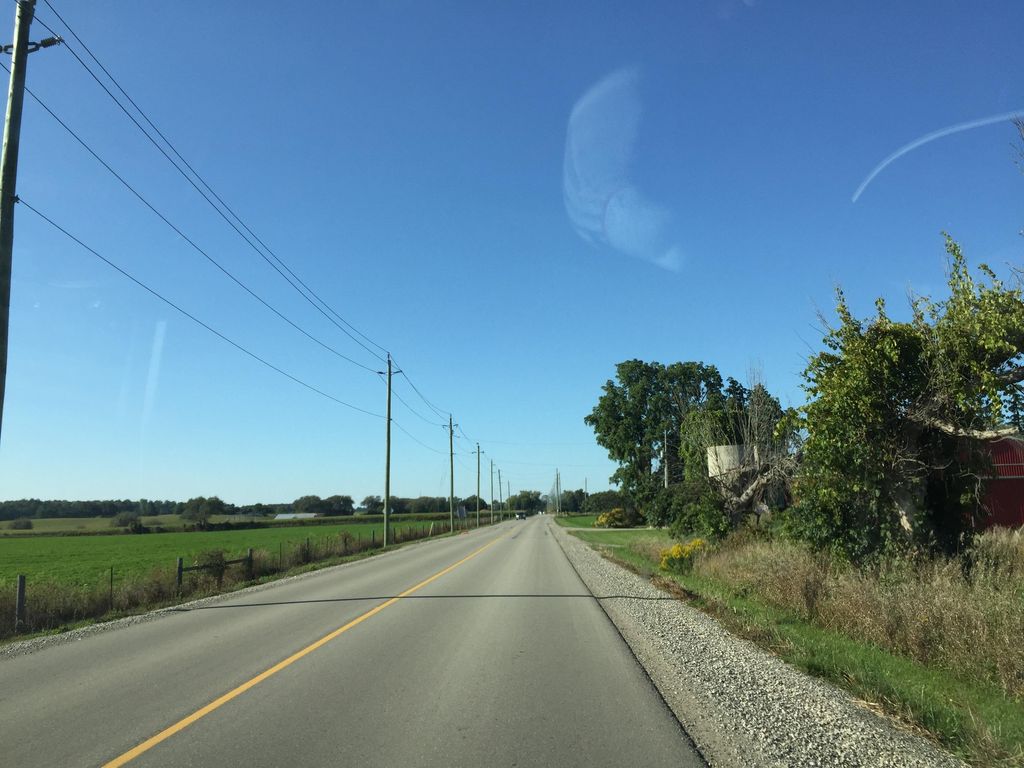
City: kitchener-waterloo